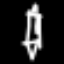
Label: pencil